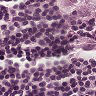
Metastatic tissue present: yes